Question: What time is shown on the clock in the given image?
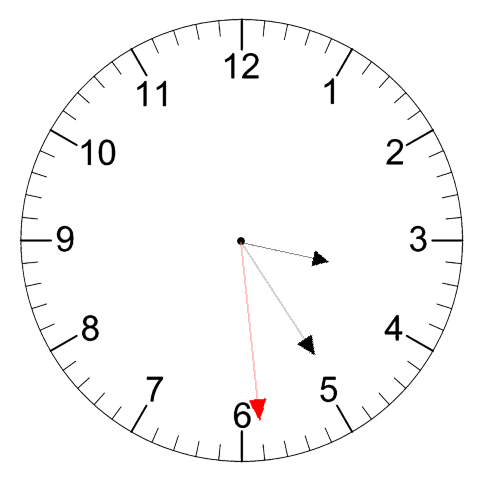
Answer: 03:24:29